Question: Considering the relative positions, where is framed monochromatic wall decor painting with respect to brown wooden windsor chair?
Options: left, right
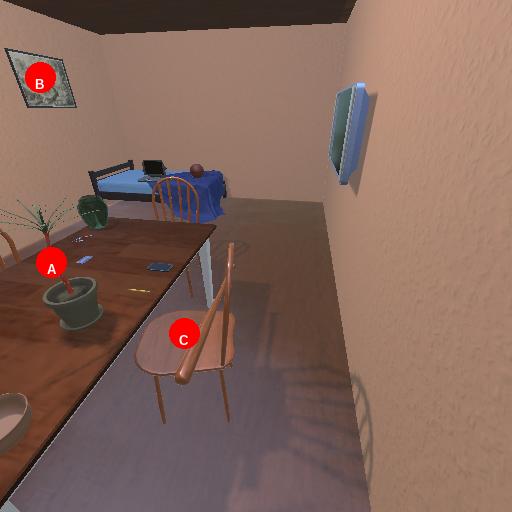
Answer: left